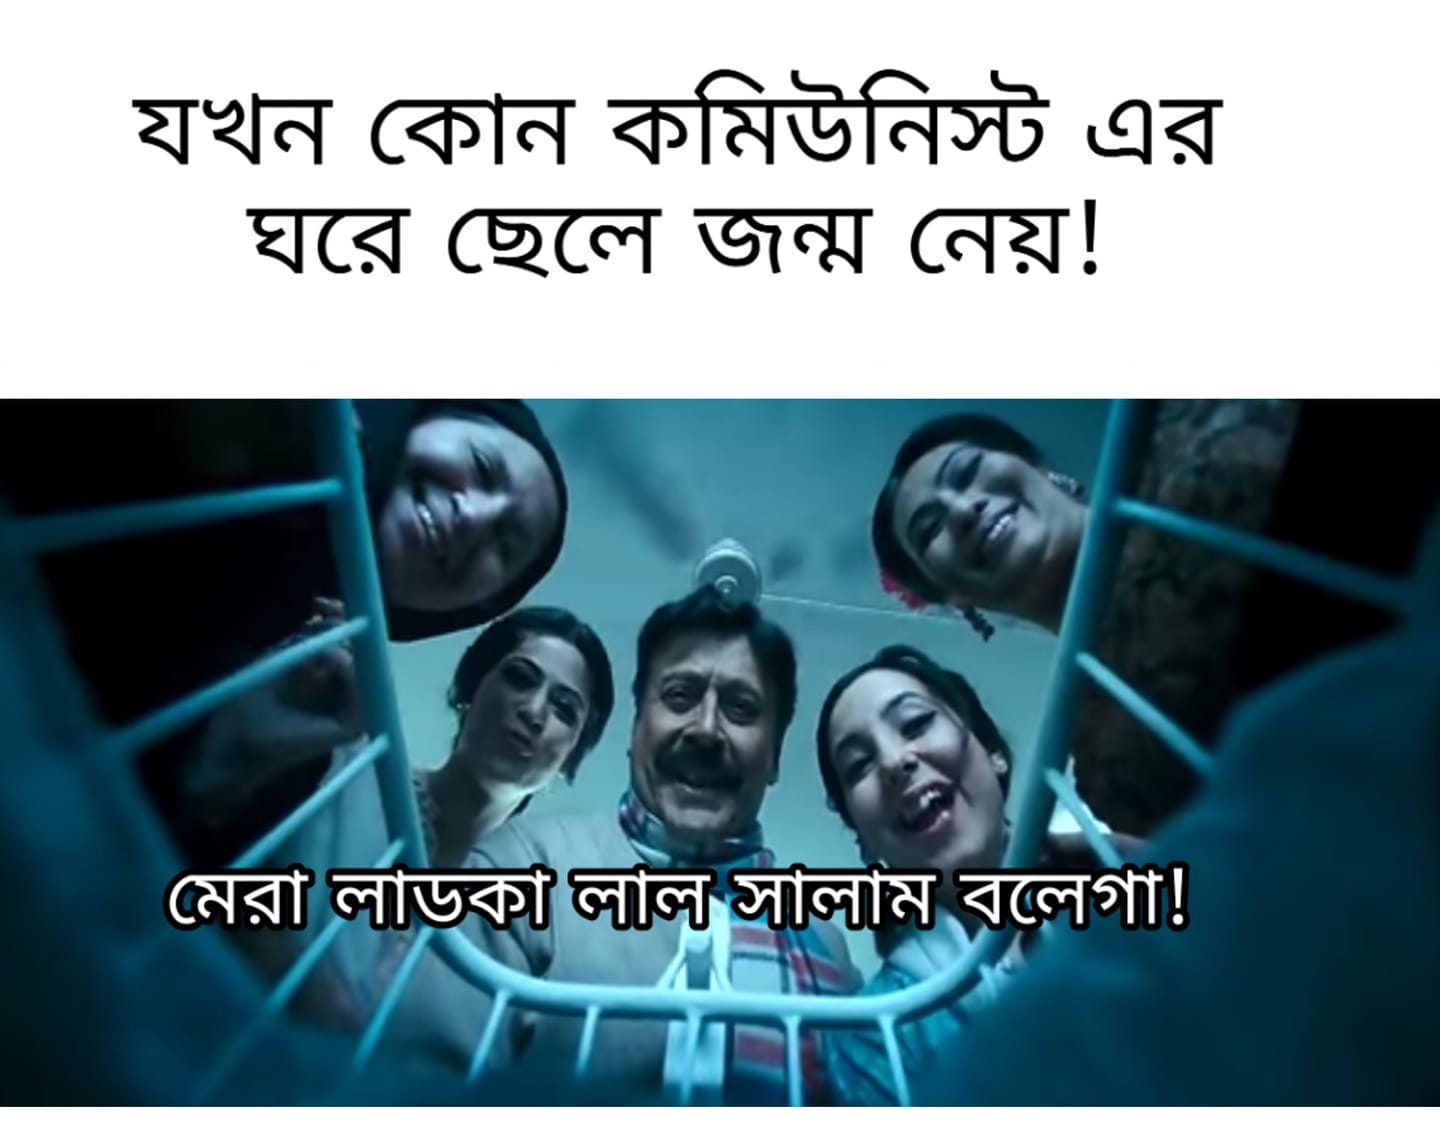
Caption: যখন কোন কমিউনিস্ট এর ঘরে ছেলে জন্ম নেয় !    মেরা লাডকা লাল সালাম বলেগা !
Label: hate